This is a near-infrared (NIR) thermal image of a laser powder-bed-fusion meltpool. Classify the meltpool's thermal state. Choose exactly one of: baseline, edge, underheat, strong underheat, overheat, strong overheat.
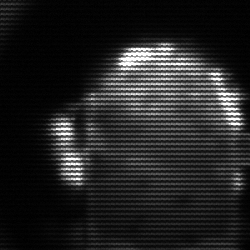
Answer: baseline